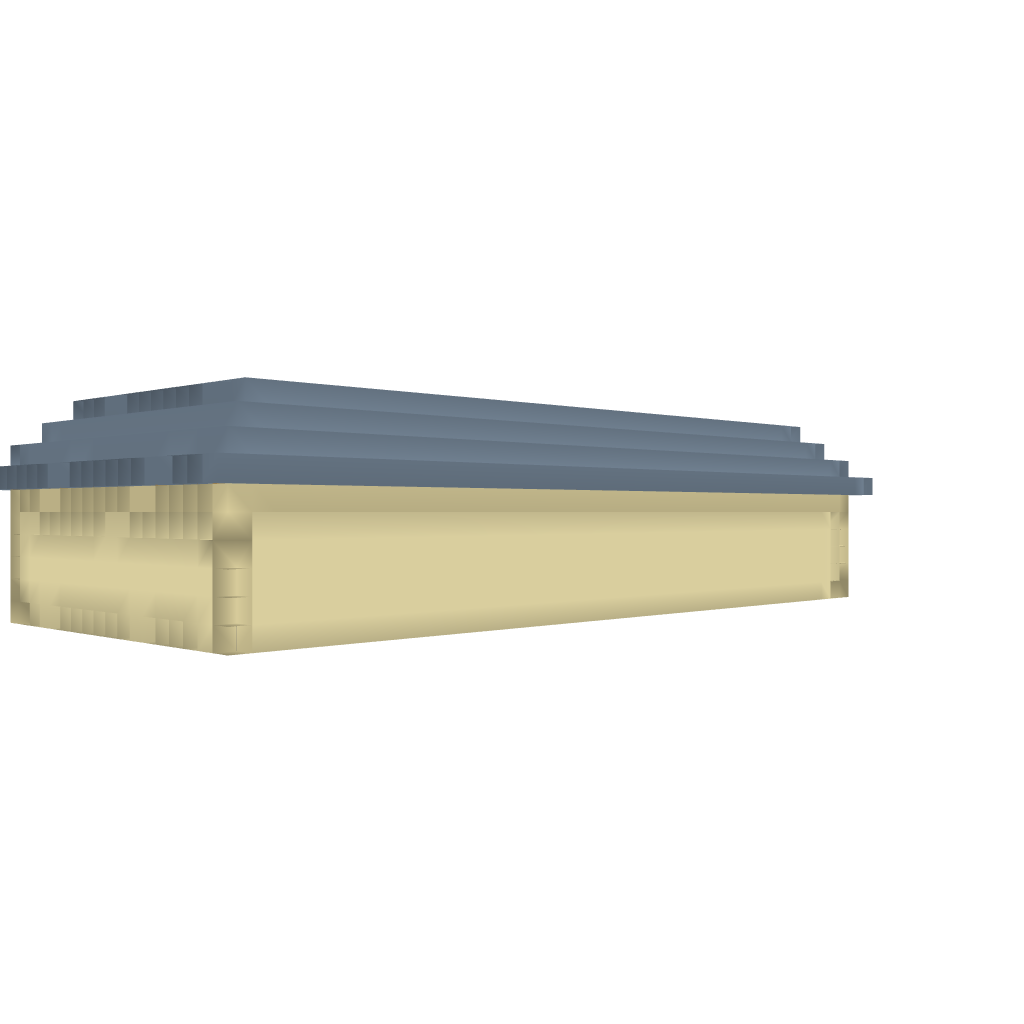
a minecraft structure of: Desert House